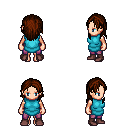
a pixel art fantasy rpg character, female body template, human, light skin, teal tunic, magenta pants, brown long hairstyle, maroon shoes, four views (front, back, left, right), 2x2 character sprite sheet, small pixel art, hard edges, no anti-aliasing